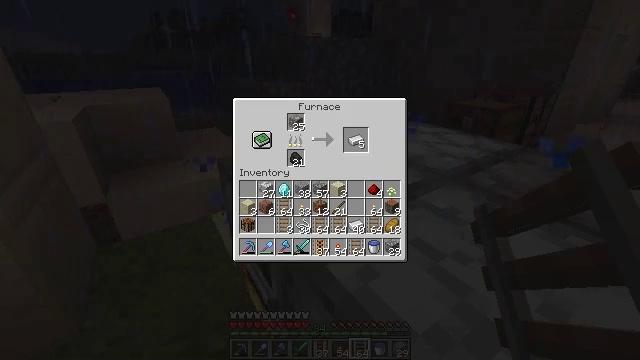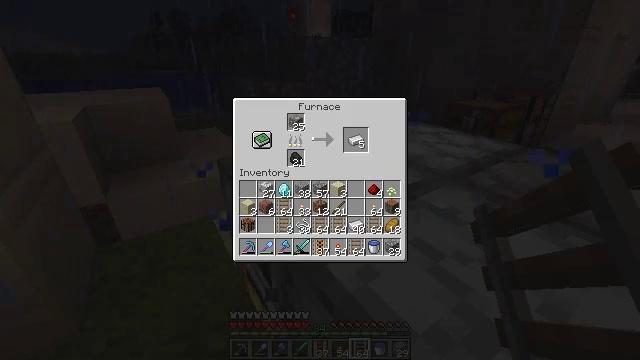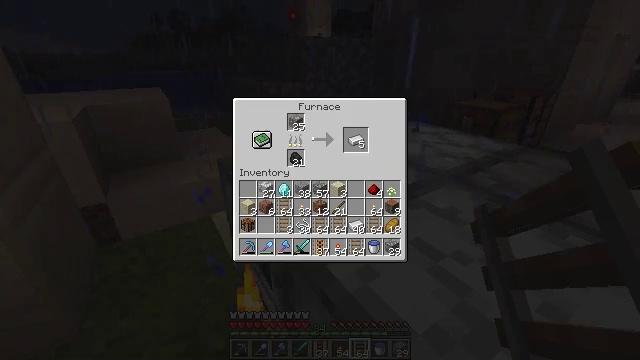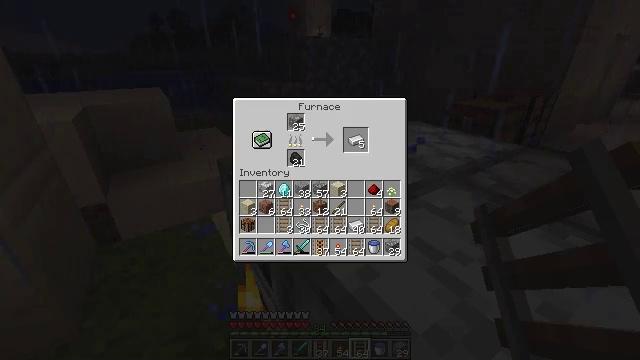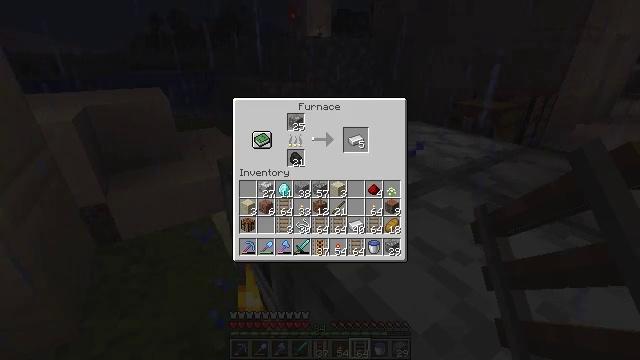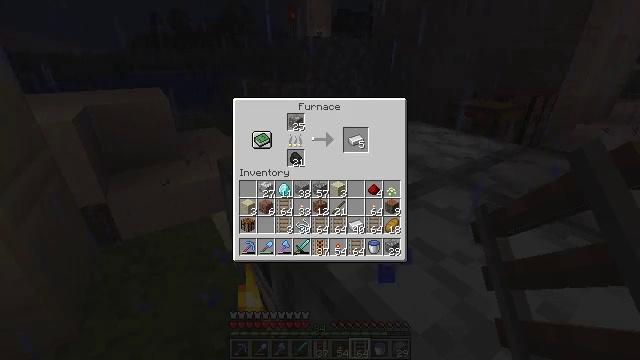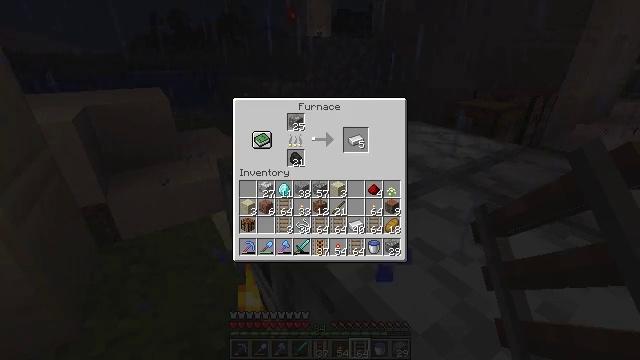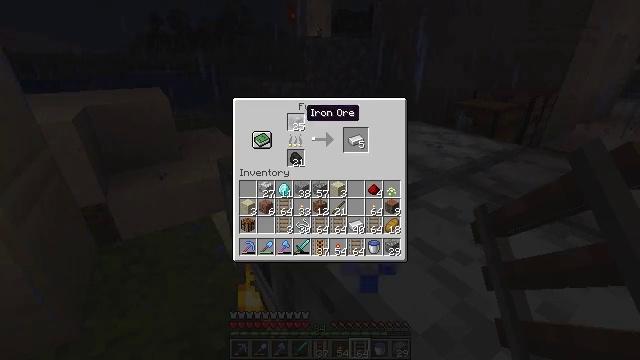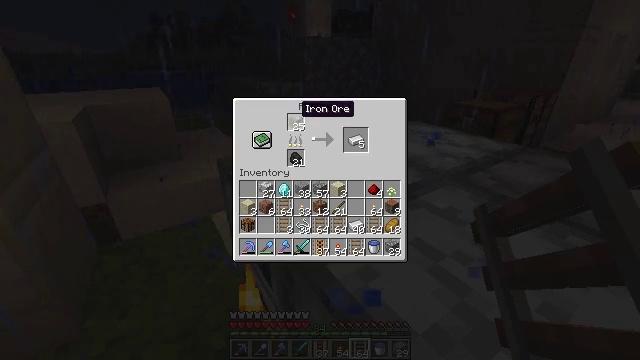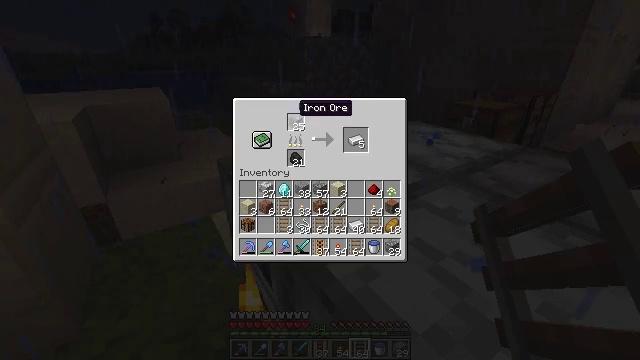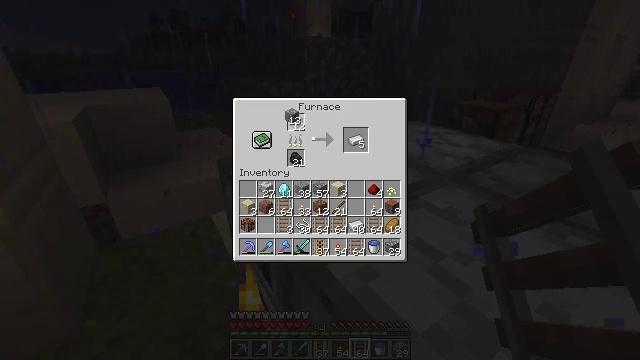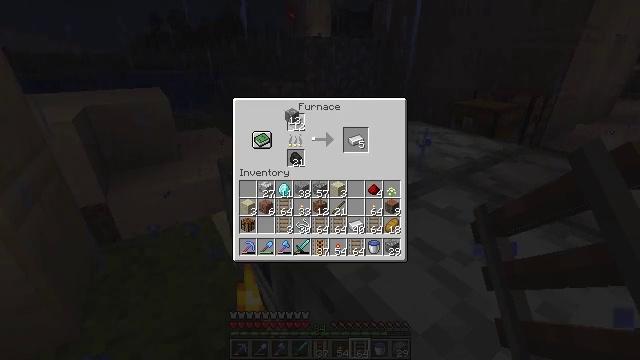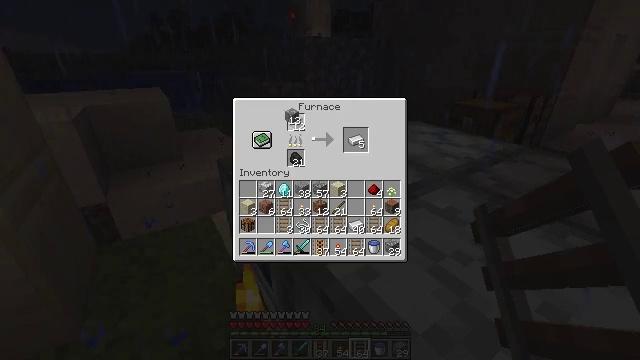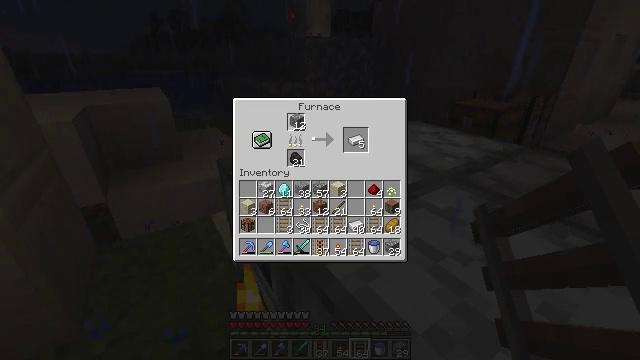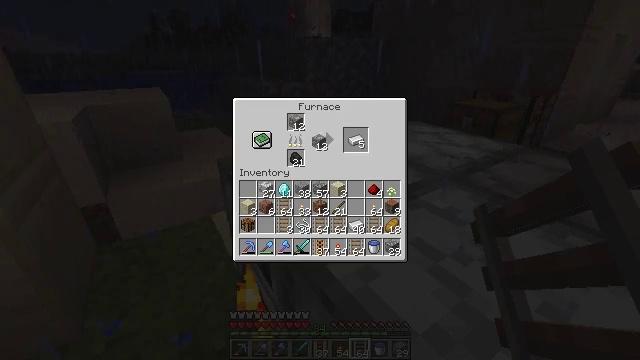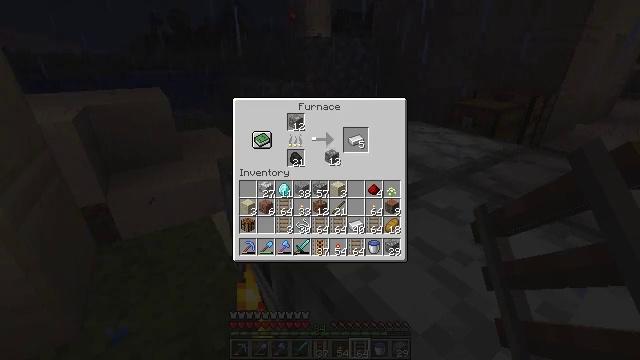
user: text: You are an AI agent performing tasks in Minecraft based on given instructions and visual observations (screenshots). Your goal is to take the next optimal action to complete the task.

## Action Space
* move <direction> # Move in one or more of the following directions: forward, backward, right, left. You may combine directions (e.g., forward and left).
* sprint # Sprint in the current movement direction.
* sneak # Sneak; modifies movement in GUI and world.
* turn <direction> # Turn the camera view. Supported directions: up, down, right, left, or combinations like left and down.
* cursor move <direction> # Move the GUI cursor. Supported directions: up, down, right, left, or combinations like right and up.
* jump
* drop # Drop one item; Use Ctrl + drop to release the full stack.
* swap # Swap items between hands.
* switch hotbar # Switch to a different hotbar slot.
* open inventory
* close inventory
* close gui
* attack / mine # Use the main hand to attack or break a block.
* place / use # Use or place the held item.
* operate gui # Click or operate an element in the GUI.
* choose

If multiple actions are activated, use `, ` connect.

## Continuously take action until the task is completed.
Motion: motion action
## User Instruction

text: Drop a smooth sandstone.
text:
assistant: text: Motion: cursor move up
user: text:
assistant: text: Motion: cursor move up
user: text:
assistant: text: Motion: cursor move up
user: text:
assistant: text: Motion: cursor move left and up
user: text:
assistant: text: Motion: no_op
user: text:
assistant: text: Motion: no_op
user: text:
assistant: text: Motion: no_op
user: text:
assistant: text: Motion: no_op
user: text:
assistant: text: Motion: no_op
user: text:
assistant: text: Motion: choose
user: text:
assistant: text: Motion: choose
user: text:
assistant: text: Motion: choose
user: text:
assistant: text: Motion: no_op
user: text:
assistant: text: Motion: cursor move right and down
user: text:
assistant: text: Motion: cursor move right and down
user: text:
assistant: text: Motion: cursor move right and down
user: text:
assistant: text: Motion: no_op
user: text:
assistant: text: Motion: no_op
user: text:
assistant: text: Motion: no_op
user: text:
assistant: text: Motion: no_op
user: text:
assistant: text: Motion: operate gui
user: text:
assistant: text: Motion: operate gui
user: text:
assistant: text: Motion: operate gui
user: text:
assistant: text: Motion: no_op
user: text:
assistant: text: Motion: no_op
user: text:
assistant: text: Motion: no_op
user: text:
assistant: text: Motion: no_op
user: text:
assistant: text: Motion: no_op
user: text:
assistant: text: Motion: turn right
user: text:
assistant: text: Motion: turn right and up